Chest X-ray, PA view. Patient: 67 years old, sex M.
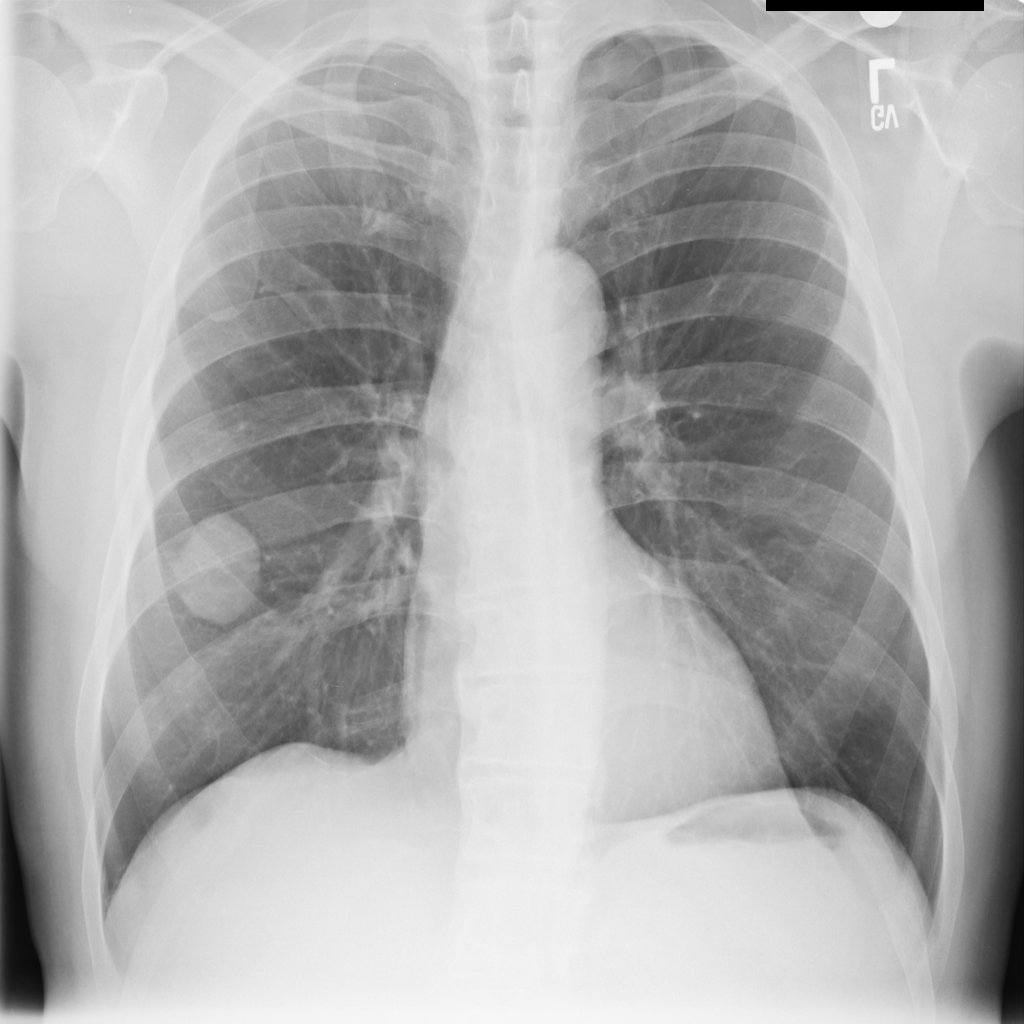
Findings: No Finding